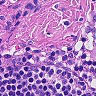
Metastatic tissue present: no